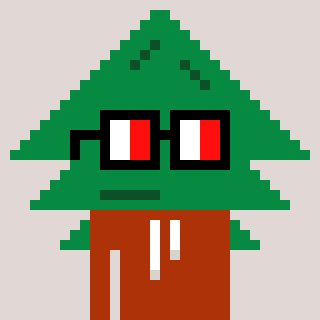
a pixel art character with square glasses with black frames and red eyes, a fir-shaped head and a hotbrown-colored body on a warm background